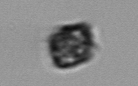
Label: Kryptoperidinium_triquetrum